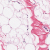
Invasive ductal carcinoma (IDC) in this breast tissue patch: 0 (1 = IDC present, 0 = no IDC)